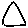
Label: triangle